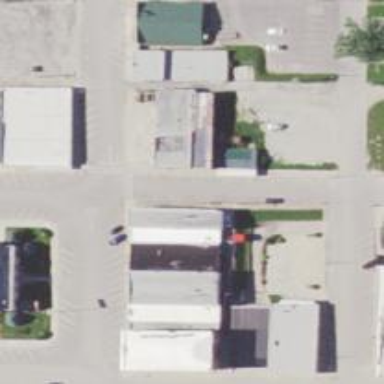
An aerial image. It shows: Alleyway designated as service road.